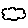
Label: cloud